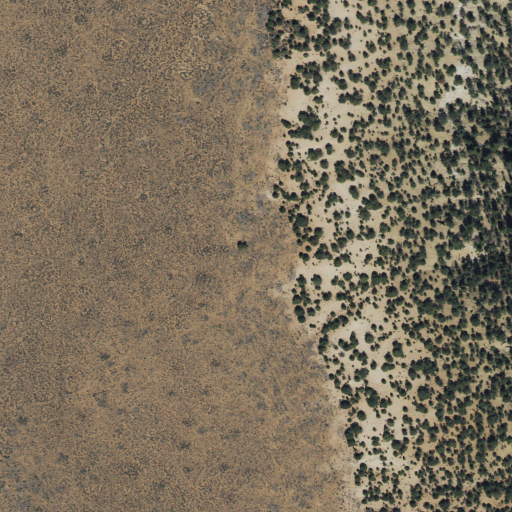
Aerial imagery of cape in Utah named Wolf Point containing shrub and evergreen forest